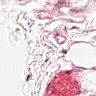
Metastatic tissue present: no